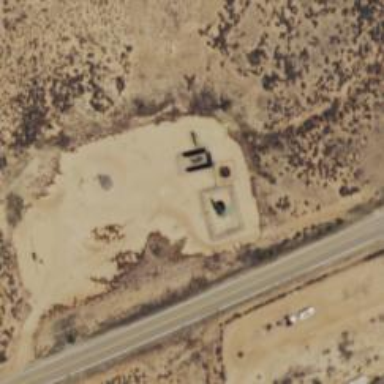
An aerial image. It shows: Storage tank with man-made structure.